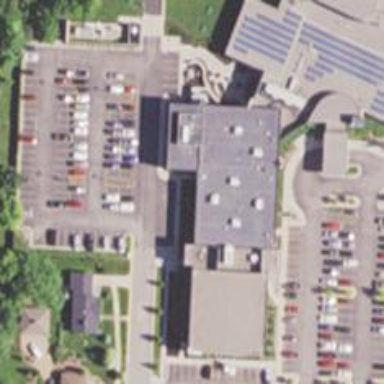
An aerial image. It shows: Healthcare clinic is depicted in the image.